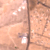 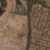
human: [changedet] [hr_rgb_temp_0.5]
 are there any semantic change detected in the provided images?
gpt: New parks and buildings were created near the street.